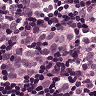
Metastatic tissue present: yes